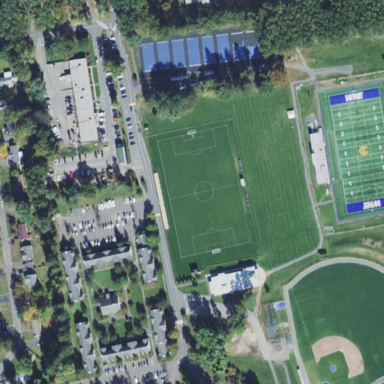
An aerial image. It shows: Soccer pitch for outdoor sports and leisure activities.